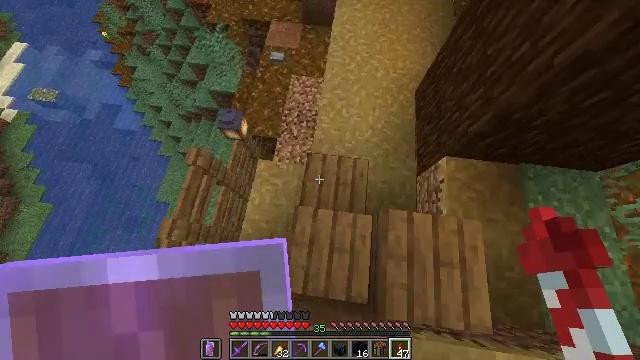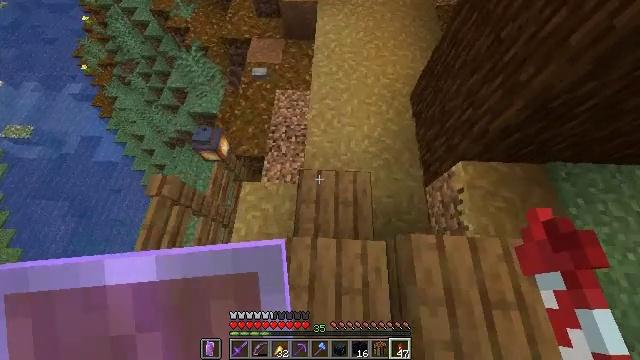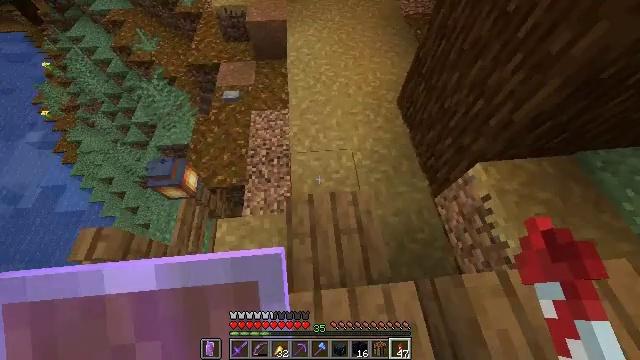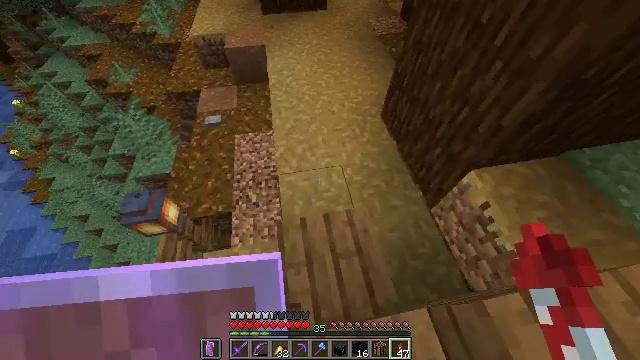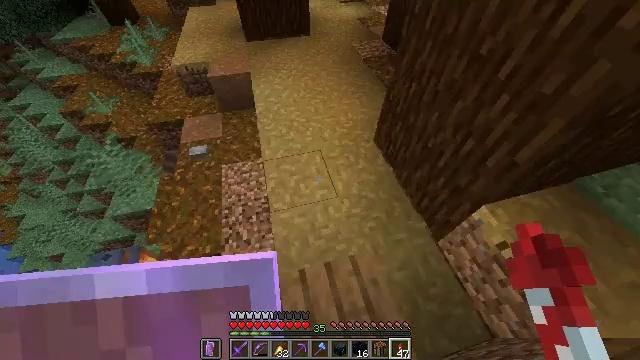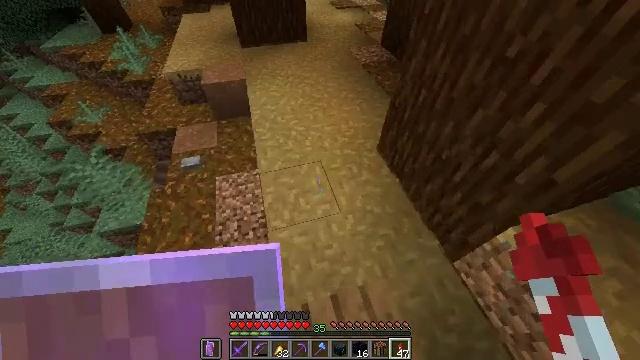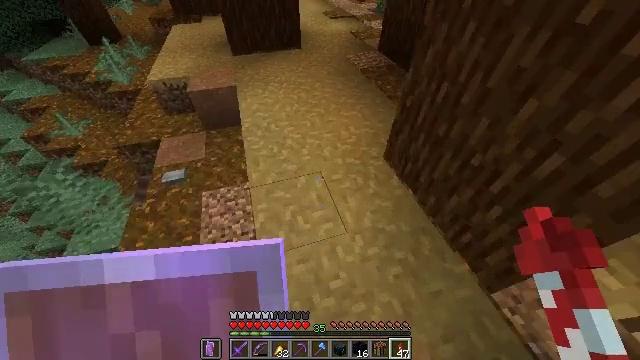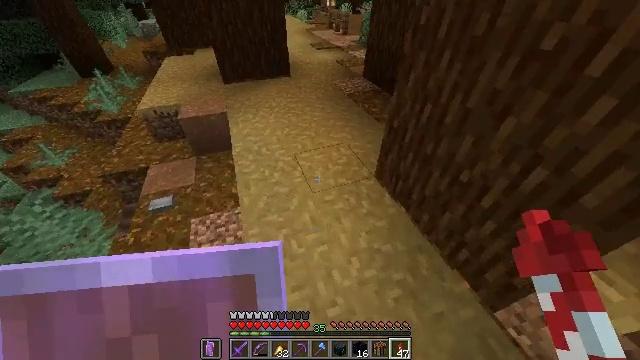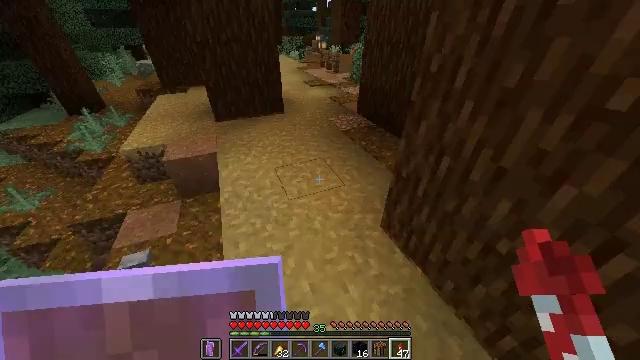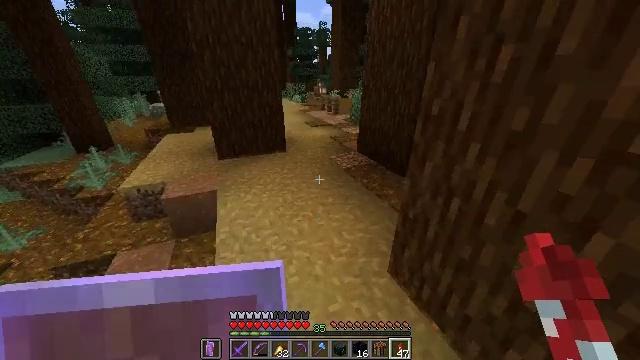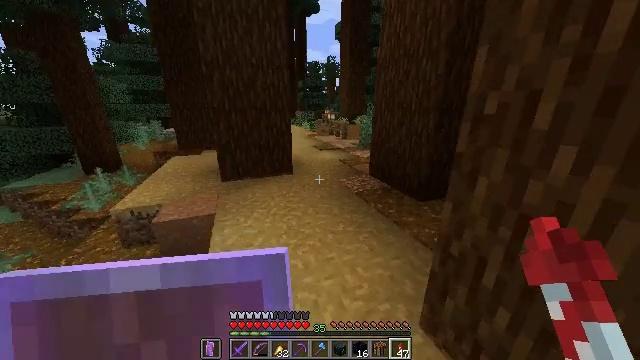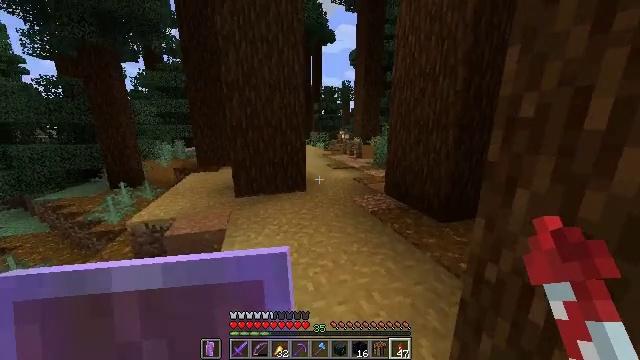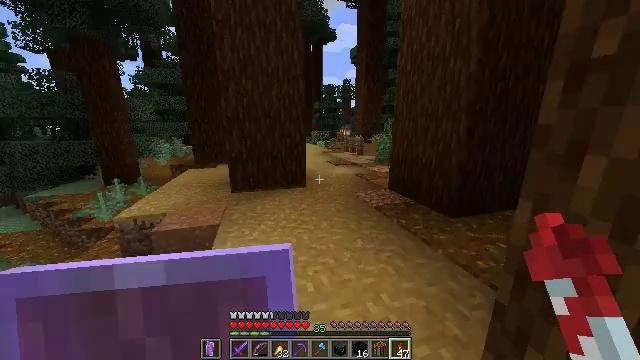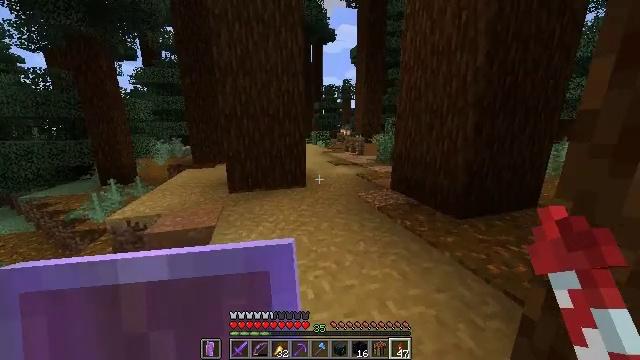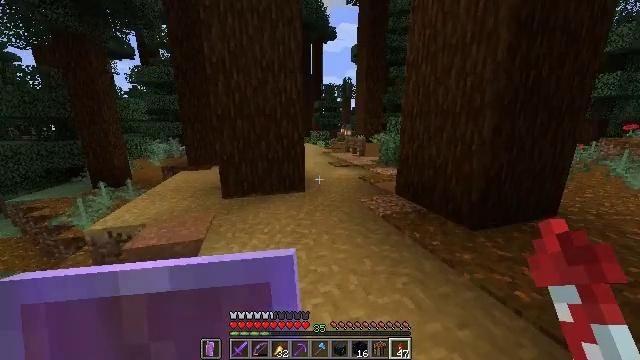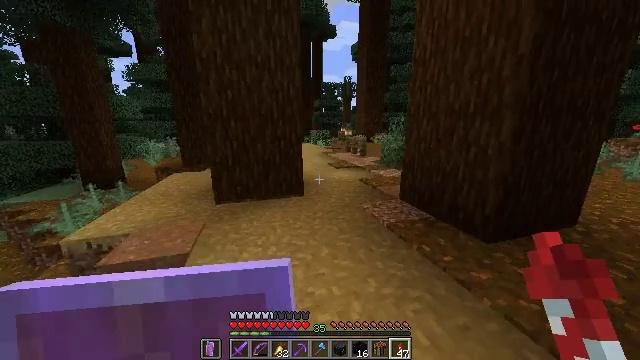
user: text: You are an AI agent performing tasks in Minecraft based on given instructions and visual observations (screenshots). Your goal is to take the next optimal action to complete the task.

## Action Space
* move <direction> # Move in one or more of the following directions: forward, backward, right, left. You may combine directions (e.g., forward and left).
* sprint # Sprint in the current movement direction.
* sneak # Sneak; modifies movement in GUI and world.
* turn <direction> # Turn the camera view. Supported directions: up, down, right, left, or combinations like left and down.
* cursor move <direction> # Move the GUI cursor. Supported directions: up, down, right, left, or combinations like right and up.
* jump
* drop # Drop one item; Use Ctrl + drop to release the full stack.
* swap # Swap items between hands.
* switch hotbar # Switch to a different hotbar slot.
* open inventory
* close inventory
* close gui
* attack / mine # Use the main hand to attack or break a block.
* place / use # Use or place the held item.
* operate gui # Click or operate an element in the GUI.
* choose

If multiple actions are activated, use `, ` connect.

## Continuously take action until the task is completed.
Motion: motion action
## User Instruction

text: Create a light gray carpet in the crafting table.
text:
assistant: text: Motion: move forward, sprint, turn right and up, attack / mine
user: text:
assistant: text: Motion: move forward, sprint, turn right and up, attack / mine
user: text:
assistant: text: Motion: move forward, sprint, turn right and up, attack / mine
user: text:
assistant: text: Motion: move forward, sprint, turn right and up, attack / mine
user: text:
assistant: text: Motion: move forward, sprint, turn right and up, attack / mine
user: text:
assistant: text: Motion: move forward, sprint, turn right and up, attack / mine
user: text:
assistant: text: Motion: move forward, sprint, turn right and up, attack / mine
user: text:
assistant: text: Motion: move forward, sprint, turn right and up, attack / mine
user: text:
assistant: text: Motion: move forward, sprint, turn up, attack / mine
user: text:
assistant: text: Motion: move forward, sprint, turn left and up, attack / mine
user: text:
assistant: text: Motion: move forward, sprint, turn left and up, attack / mine
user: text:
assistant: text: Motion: move forward, sprint, attack / mine
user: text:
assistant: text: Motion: move forward, sprint, attack / mine
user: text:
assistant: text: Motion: move forward, sprint, attack / mine
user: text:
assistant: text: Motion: move forward, sprint, attack / mine
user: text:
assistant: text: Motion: move forward, sprint, attack / mine
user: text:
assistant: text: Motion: move forward, sprint, attack / mine
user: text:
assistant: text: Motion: move forward, sprint, attack / mine
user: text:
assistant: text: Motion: move forward, sprint, attack / mine
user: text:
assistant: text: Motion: move forward, sprint, attack / mine
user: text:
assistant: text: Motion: move forward and move right, sprint, attack / mine
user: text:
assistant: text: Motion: move forward and move right, sprint, attack / mine
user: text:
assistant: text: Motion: move forward and move right, sprint, attack / mine
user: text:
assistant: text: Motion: move forward, sprint, attack / mine
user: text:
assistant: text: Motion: move forward, sprint, attack / mine
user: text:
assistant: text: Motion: move forward, sprint, attack / mine
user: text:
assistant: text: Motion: move forward, sprint, attack / mine
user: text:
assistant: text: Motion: move forward, sprint, turn left, attack / mine
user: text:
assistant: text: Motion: move forward, sprint, turn left, attack / mine
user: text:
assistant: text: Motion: move forward, sprint, attack / mine